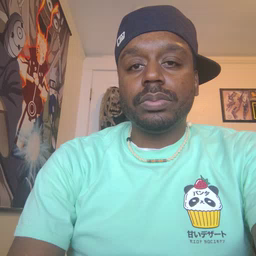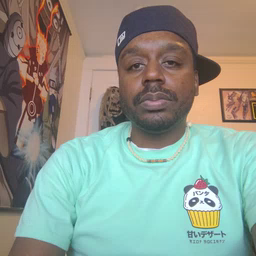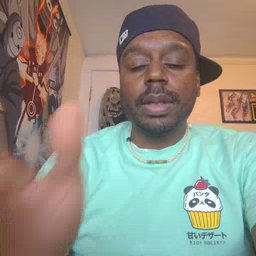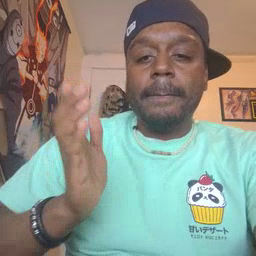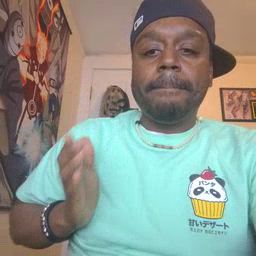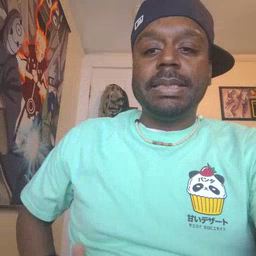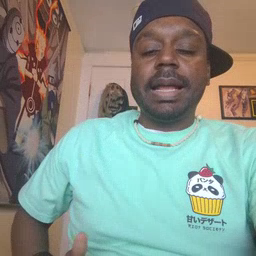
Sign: beside